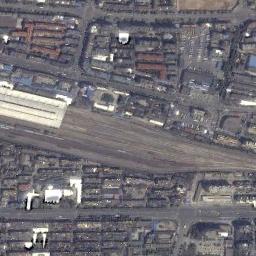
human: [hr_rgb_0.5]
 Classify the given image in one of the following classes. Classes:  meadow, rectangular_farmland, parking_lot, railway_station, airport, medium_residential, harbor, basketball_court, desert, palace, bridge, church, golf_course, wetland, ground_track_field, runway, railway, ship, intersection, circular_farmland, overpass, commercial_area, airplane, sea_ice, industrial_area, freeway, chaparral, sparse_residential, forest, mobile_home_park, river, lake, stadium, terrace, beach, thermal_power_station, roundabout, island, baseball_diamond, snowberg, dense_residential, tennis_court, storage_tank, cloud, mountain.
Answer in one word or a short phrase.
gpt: railway_station